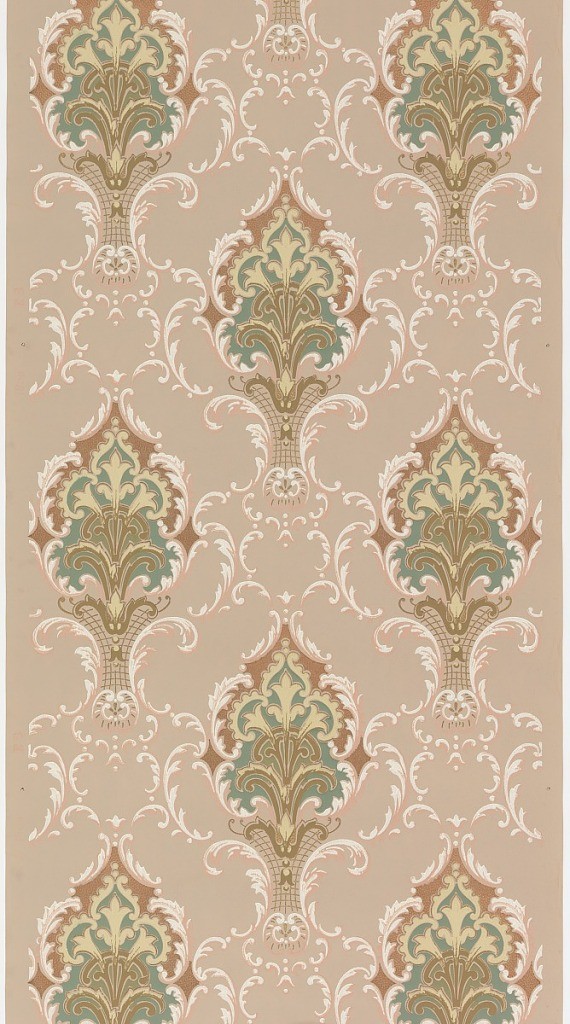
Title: Sidewall
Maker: E.S.
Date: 1890–1910
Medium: Machine-printed
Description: Large-scale medallions, connected by smaller feather-like scrolls. Printed in green, brown, pink and white on tuape ground.